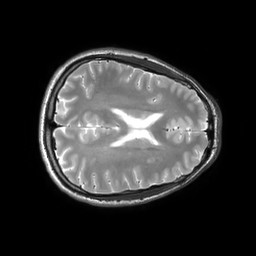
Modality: T2w
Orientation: axial
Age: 21
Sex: male
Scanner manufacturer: philips
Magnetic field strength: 3 T
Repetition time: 3 s
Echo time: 0.08 s